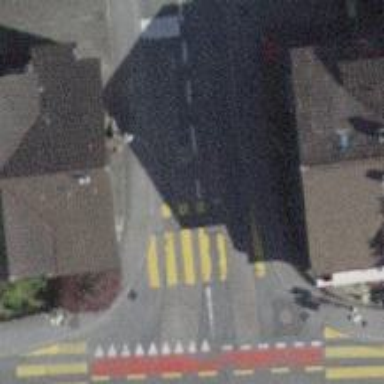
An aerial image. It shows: Residential road with asphalt surface. There are separate sidewalks on both sides of the road.